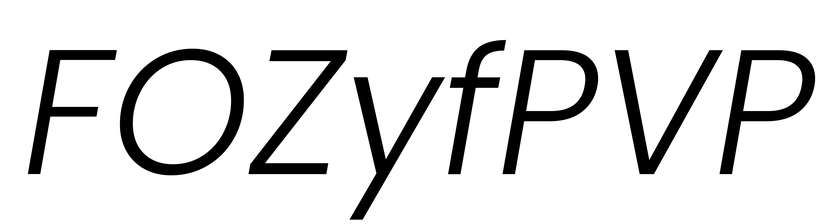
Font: Poppins-LightItalic